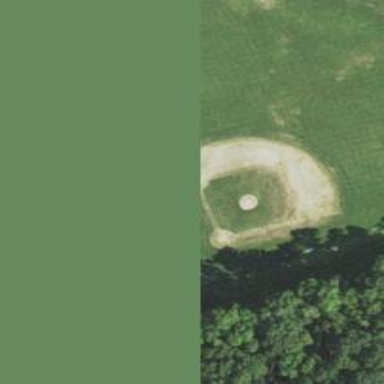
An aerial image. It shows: Baseball pitch for leisure and sports activities.